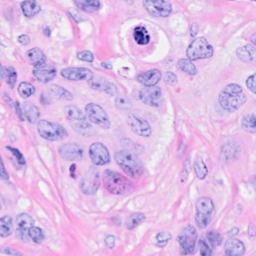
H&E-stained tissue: Breast